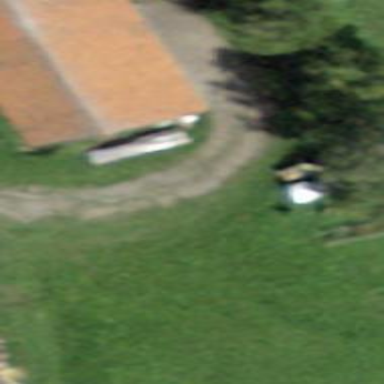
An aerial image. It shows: Shed.